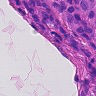
Metastatic tissue present: yes